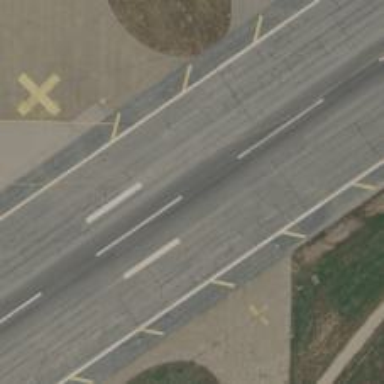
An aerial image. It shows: Asphalt runway at the airport.